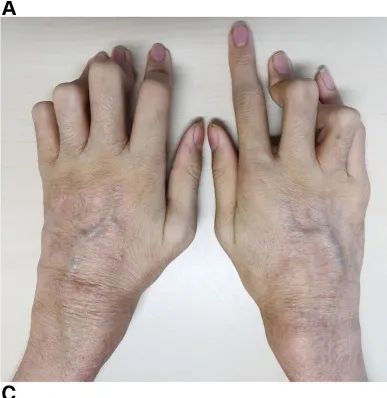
(A,B) Camptodactyly of the fingers and toes.
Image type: medical_photograph (other_medical_photograph)